Field crop: maize
Growth stage: 2
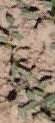
Species: convolvulus